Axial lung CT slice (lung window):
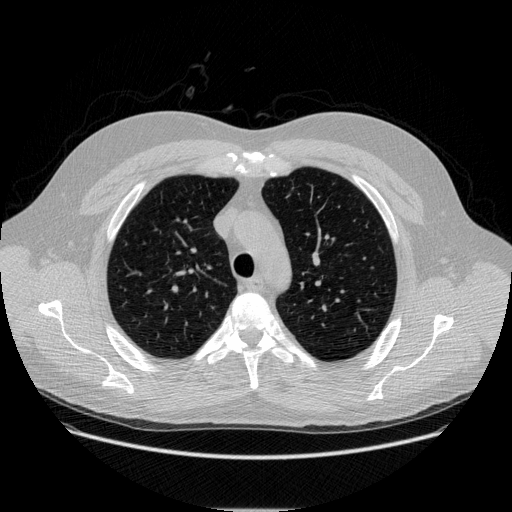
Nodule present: no